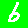
Digit: 6